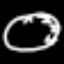
Label: clock